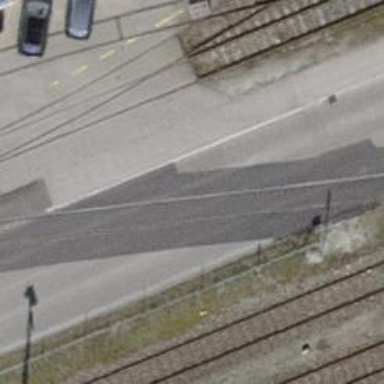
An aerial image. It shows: Railway level crossing.